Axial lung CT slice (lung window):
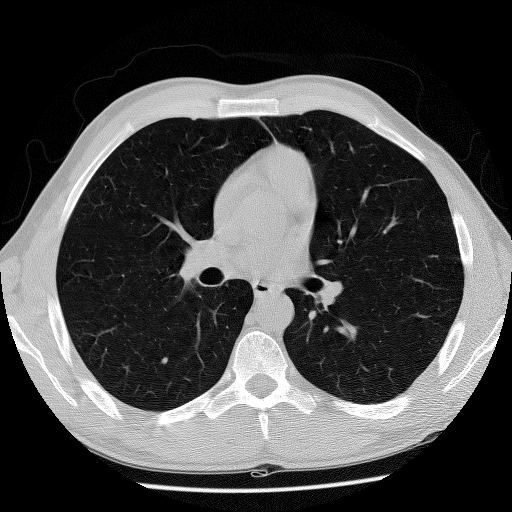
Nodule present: no